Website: macys
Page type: delivery-shipping
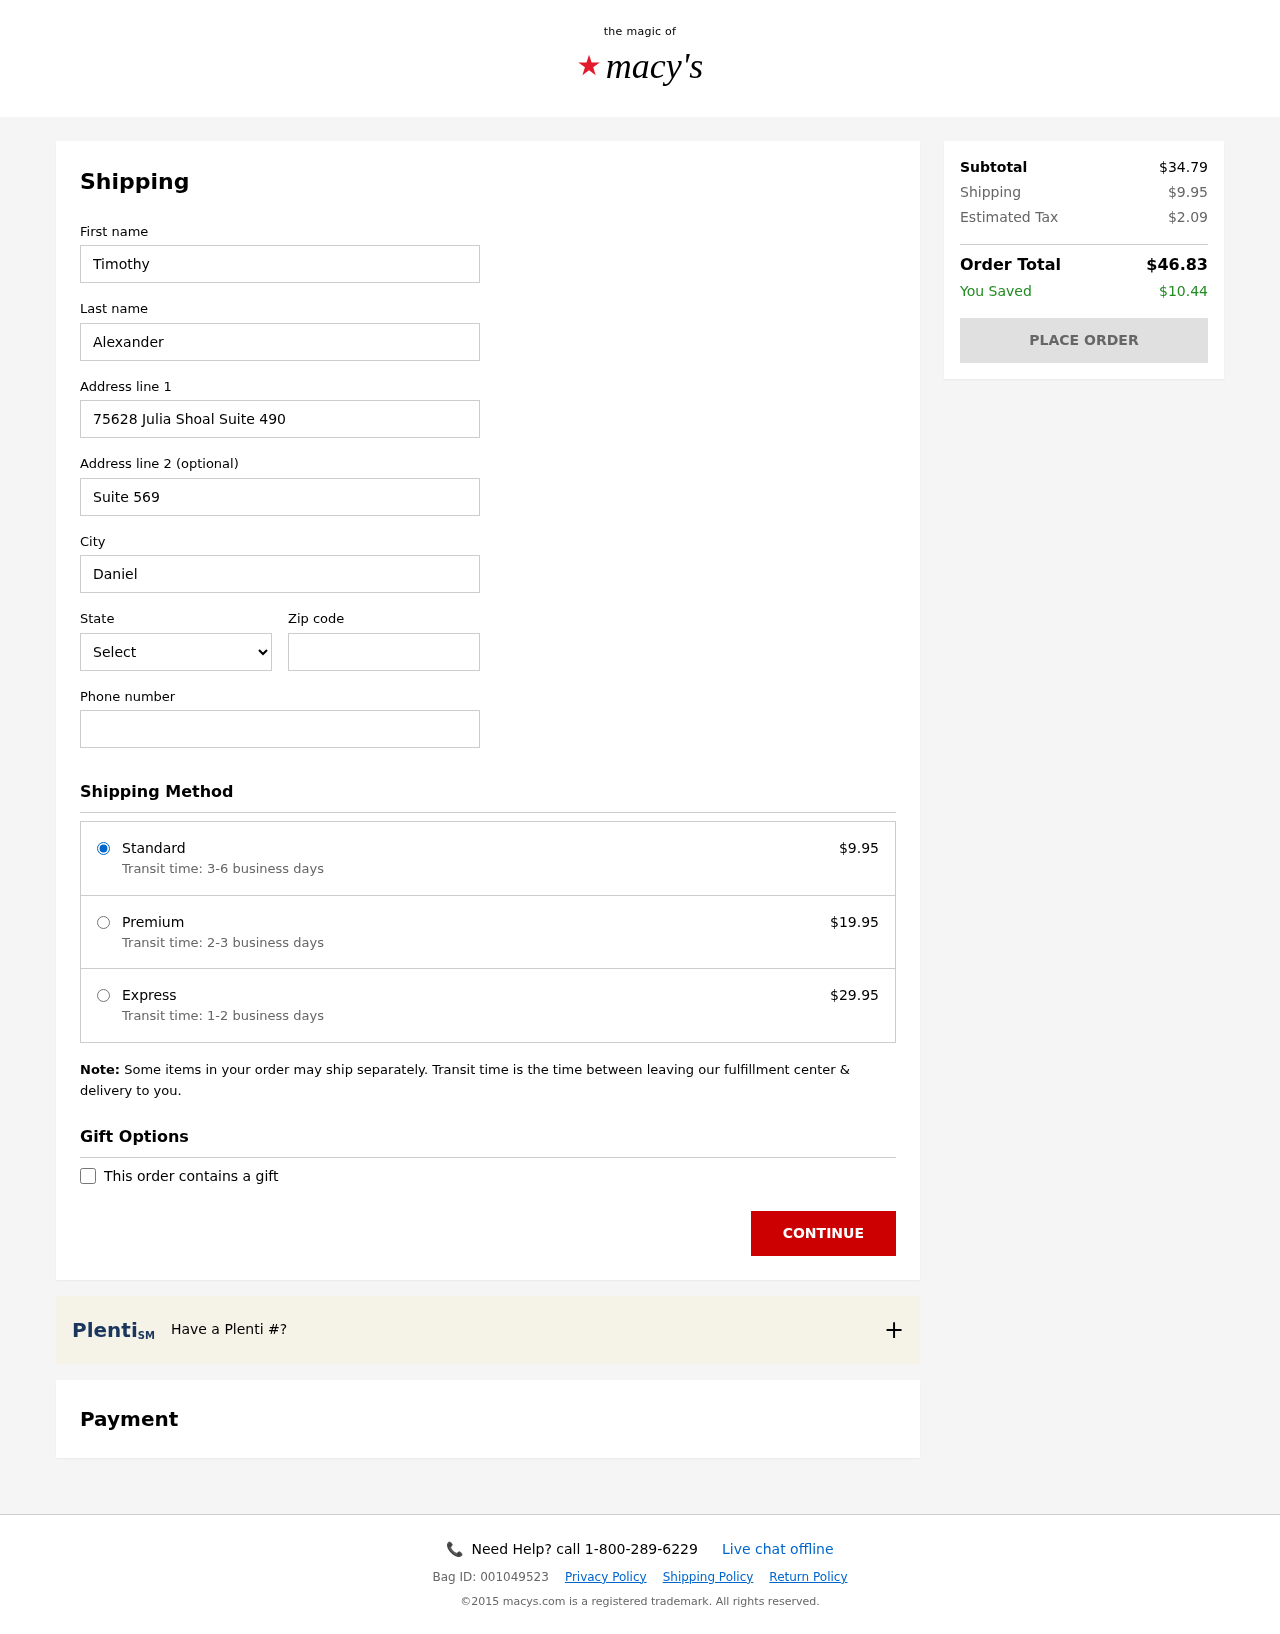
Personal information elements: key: PII_CITY
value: Danielstad
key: PII_FIRSTNAME
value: Timothy
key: PII_LASTNAME
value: Alexander
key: PII_PHONE
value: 5337580549
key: PII_POSTCODE
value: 50840
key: PII_STATE_ABBR
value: SC
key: PII_STREET
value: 75628 Julia Shoal Suite 490
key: PII_STREET2
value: Suite 569
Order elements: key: ORDER_SHIPPING_COST
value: $9.95
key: ORDER_SHIPPING_PREMIUM
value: $19.95
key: ORDER_SHIPPING_EXPRESS
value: $29.95
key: ORDER_SUBTOTAL
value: $34.79
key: ORDER_TAX
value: $2.09
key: ORDER_TOTAL
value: $46.83
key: ORDER_SAVINGS
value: $10.44